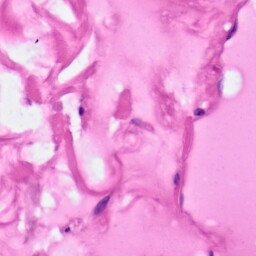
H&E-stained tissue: Pancreatic